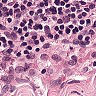
Metastatic tissue present: no